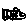
Label: fish